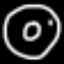
Label: donut